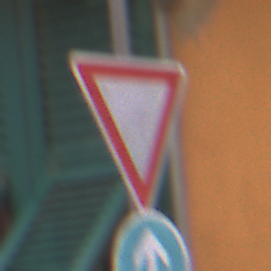
Verkehrszeichen: VorfahrtGewaehren
Zusatzzeichen unten: VorgeschriebeneFahrtrichtungGeradeaus
Umgebung: Outdoor, Urban
Tageszeit: Midday
Wetter: Overcast
Licht: Natural
Jahreszeit: NotSpecified
Kontrast: LowContrast